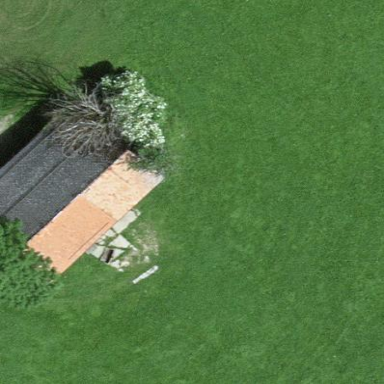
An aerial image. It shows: Gabled roof on farm auxiliary building.